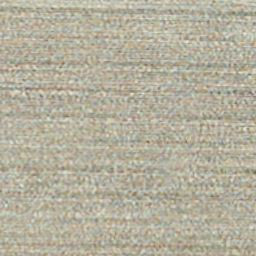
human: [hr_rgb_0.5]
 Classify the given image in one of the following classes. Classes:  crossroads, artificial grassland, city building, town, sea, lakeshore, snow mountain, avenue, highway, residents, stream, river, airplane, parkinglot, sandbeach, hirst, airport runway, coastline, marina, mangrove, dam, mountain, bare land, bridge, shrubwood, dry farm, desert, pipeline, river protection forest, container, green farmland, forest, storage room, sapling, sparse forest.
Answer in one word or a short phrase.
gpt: dry farm